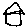
Label: house